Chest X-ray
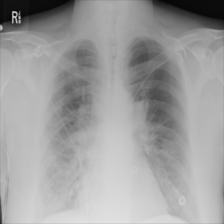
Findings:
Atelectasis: negative
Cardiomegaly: negative
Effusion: negative
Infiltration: positive
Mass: positive
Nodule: negative
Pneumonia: negative
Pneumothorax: negative
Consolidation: negative
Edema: negative
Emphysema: negative
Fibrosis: negative
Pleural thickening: negative
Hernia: negative